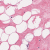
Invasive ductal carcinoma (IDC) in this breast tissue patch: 0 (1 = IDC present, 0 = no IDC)